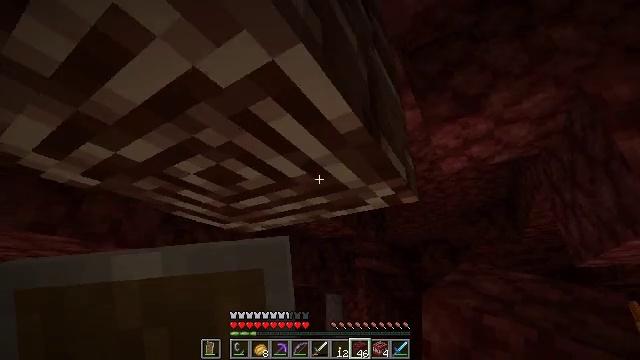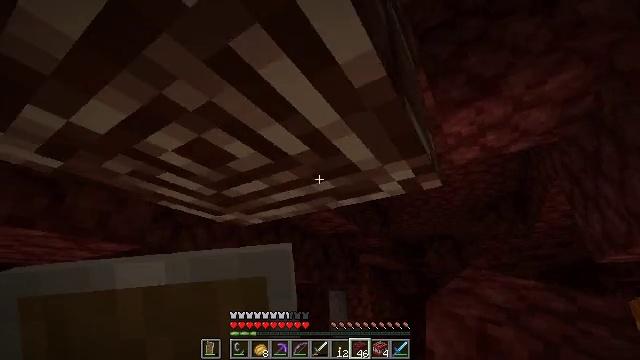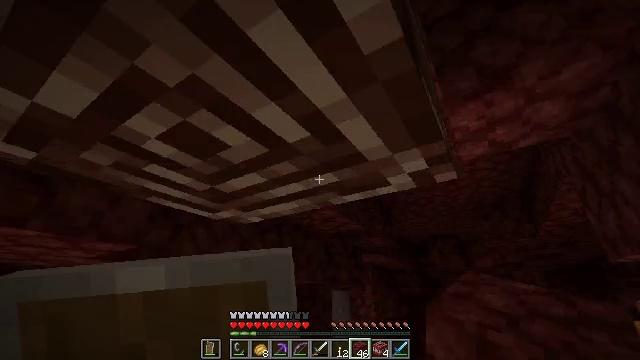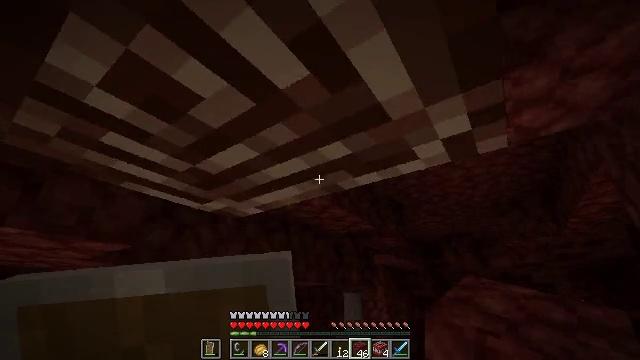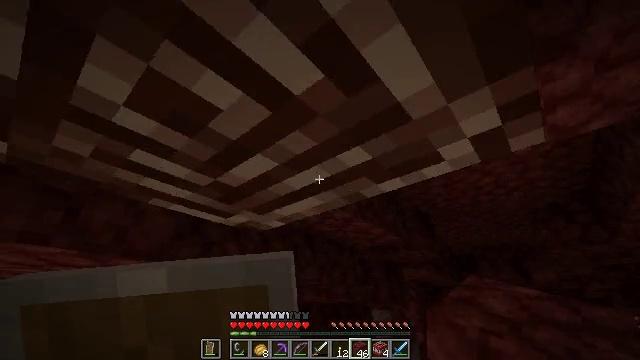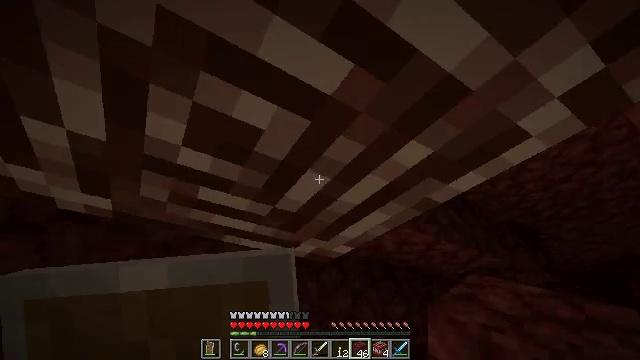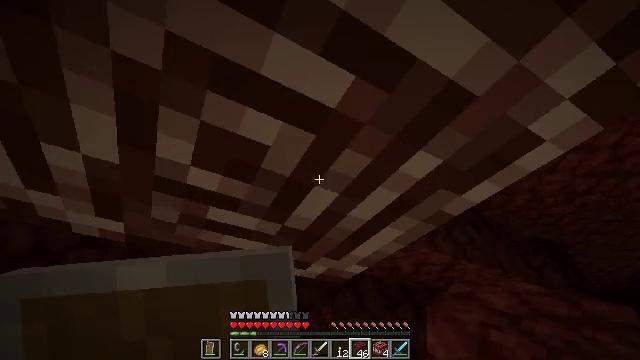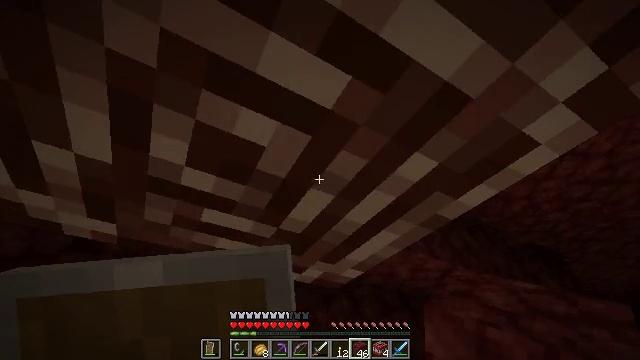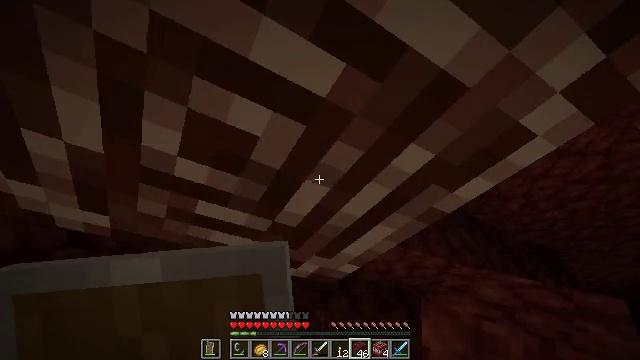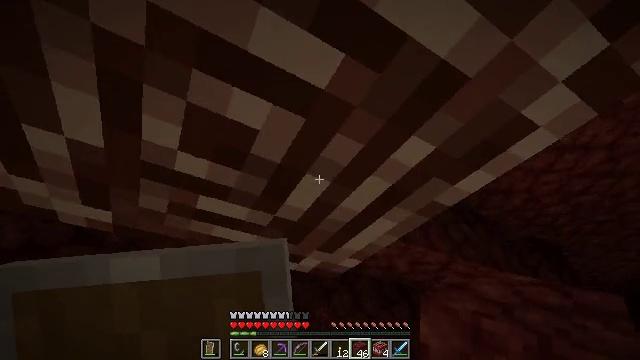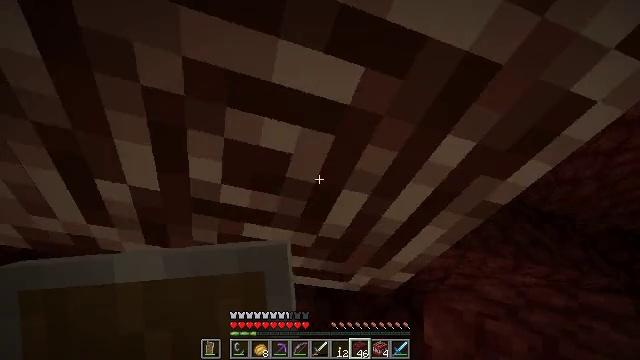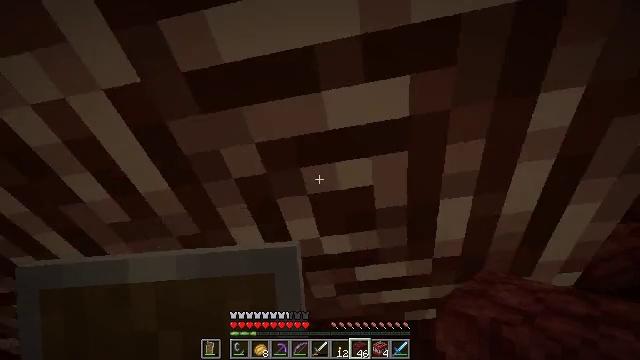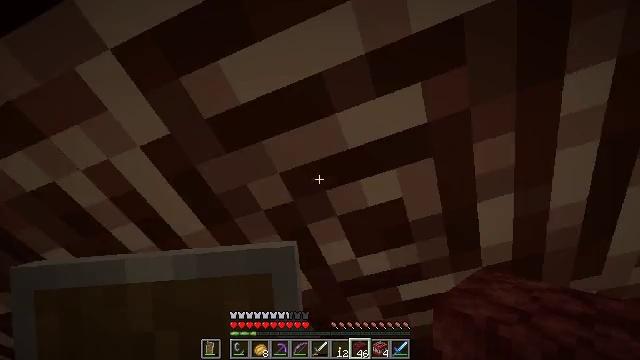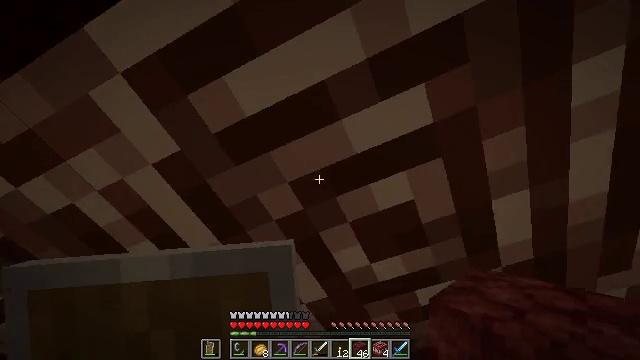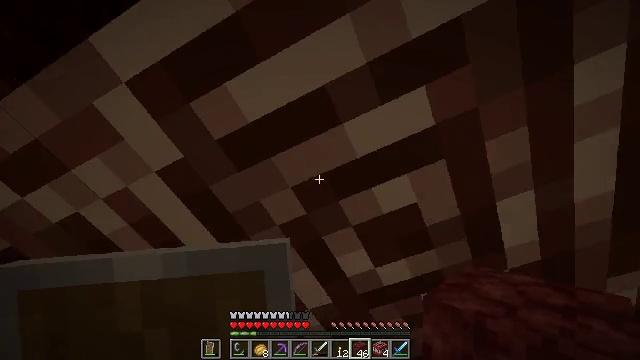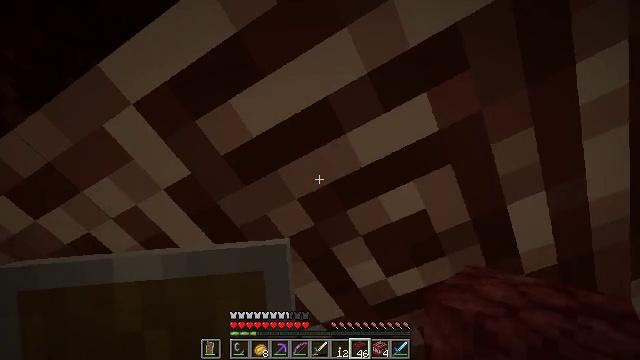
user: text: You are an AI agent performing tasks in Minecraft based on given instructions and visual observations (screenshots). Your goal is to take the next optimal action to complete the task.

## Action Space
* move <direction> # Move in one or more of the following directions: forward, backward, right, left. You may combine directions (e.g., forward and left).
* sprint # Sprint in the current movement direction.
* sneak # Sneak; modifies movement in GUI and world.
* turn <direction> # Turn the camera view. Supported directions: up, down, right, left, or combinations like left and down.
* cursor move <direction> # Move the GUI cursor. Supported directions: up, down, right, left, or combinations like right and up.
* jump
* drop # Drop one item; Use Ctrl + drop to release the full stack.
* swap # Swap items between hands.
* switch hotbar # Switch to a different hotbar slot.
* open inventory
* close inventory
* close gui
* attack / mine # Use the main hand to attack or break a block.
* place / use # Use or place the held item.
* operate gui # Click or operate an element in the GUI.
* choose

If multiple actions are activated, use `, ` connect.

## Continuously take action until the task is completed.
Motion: motion action
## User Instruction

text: Break ancient debris with a diamond or Netherite pickaxe.
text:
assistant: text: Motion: move forward
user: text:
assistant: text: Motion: move forward
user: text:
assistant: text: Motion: turn left
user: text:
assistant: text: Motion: turn left and up
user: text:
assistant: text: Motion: turn left and up
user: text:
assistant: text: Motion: turn left and up
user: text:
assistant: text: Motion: turn up
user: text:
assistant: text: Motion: no_op
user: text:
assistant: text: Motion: no_op
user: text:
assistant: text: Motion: turn left and up
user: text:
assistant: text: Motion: turn left and up
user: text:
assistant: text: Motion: turn left and up
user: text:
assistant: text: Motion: turn left and up
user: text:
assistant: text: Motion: turn left and up
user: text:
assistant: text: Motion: turn left and up
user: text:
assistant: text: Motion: turn left and up
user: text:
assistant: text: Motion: no_op
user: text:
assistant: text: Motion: no_op
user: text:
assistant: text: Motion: no_op
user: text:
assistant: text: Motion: no_op
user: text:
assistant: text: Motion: no_op
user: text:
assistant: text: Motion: no_op
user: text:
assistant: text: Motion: no_op
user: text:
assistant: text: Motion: no_op
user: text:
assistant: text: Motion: no_op
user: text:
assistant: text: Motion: no_op
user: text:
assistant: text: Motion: no_op
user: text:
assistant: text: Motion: no_op
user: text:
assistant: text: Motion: no_op
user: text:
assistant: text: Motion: no_op